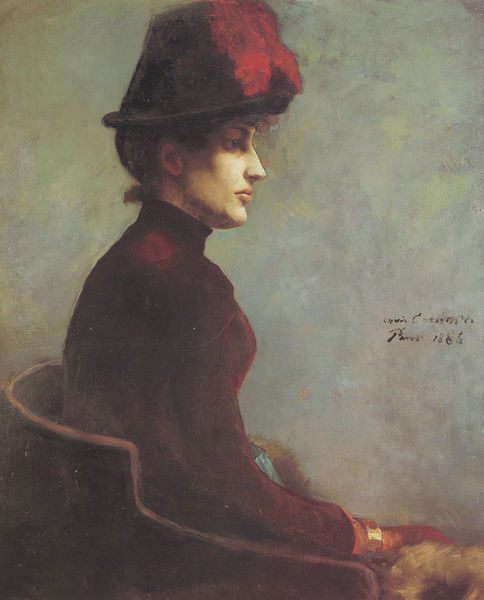
Titel: Damenbildnis, Paris
Künstler: Lovis Corinth
Standort: Hannover
Institution: Niedersächsisches Landesmuseum
Schlagwörter: blau, dunkel, feder, gemälde, hand, haut, schatten, weiß, frauen, sitzen, blume, blumen, braun, brust, busen, frankreich, frau, frisur, grau, haar, handschuh, handschuhe, hell, hintergrund, hut, kleid, licht, mund, nase, ohr, orange, paris, profil, schmuck, schwarz, stuhl, blick, dame, rot, schirm, tier, hochformat, malerei, alt, jacke, wand, arm, arme, augen, blass, faru, federn, gesicht, kleidung, kragen, mensch, pelz, samt, bild, bildnis, holzstuhl, portrait, porträt, rückenlehne, signatur, öl, auge, gold, haare, kostüm, reich, sessel, sitzend, brustbild, kinn, lippen, locken, rosa, federbusch, federhut, fell, adlig, schrift, armlehne, lehne, sitz, mauer, violett, kahl, silhouette, romantik, ölgemälde, sitzende, steif, ernst, inschrift, streng, dunkelrot, seitenansicht, starr, maler, uhr, hochsteckfrisur, nachdenklich, kniestück, geschlossen, corinth, lovis, buch, lehnstuhl, linie, lockig, seite, hutschmuck, proträt, stehkragen, pinselstrich, braue, stul, armband, armreif, picasso, frauenportrait, reif, fernblick, weinrot, federschmuck, golden, bordeaux, eleganz, korbsessel, rotes kleid, keid, hochgeschlossen, duster, braunhaarig, sitzende frau, verblasst, hutfeder, nse, armbanduhr, stuhk, rohrstuhl, hüftstück, angegraut, einsame witwe, niggelus, pariser dame, phineas, strend, 19. jahrhundert, d, 1886, rote feder, 1865, 1885, 1883, nikk